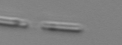
Label: Skeletonema